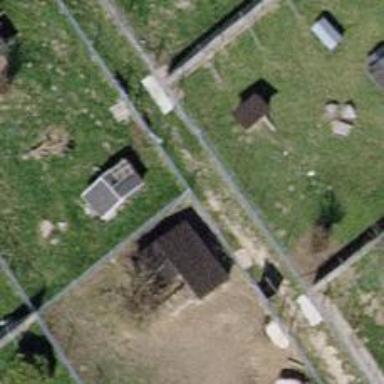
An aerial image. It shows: Fence.